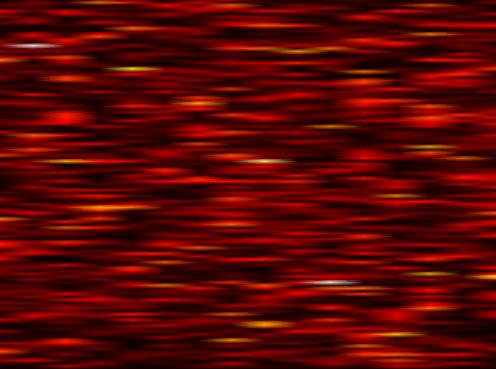
Label: WOLA